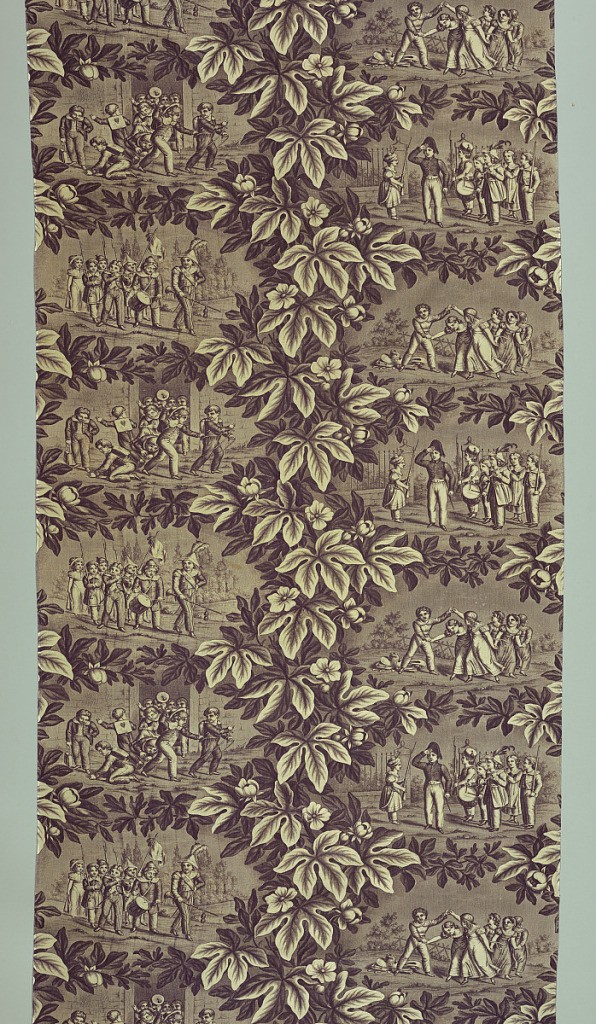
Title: Textile
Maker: Haussmann
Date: ca. 1840
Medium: cotton Technique: printed by engraved roller on plain weave
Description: four vignettes of children at play. Each in an oval compartment framed by large scale foliage. Printed in purple on white.